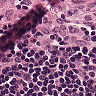
Metastatic tissue present: no